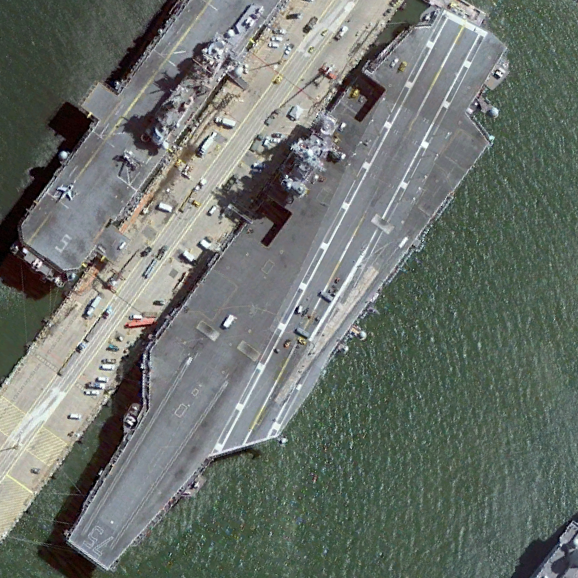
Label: Nimitz-class_aircraft_carrier